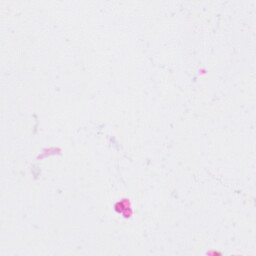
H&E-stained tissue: Skin